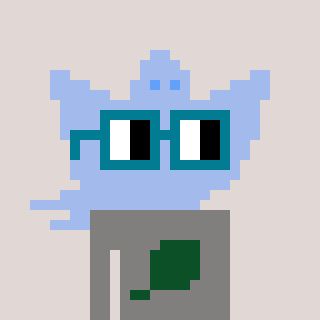
a pixel art character with square dark green glasses, a ghost-B-shaped head and a bluegrey-colored body on a warm background